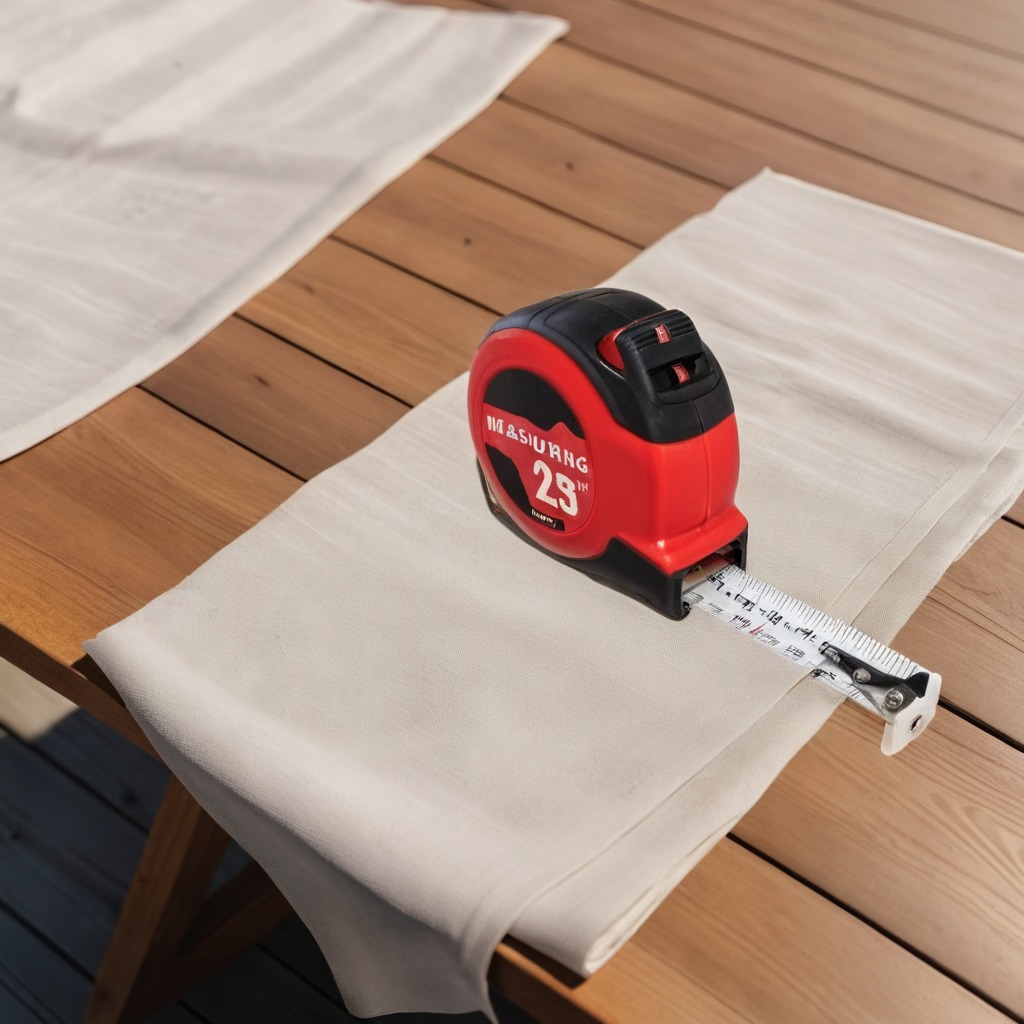
A measuring tape lying on a wooden table in an outdoor workshop during daytime bright natural light soft shadows worn but beneath the cloth.